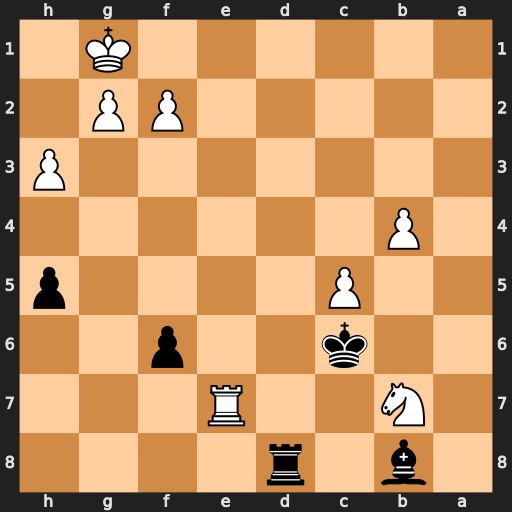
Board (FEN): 1b1r4/1N2R3/2k2p2/2P4p/1P6/7P/5PP1/6K1
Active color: b
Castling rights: -
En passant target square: -
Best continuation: Rd1+ Re1 Rxe1#